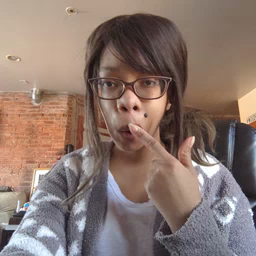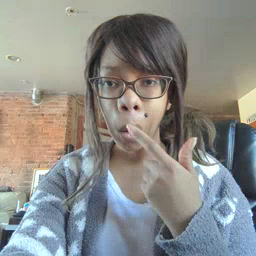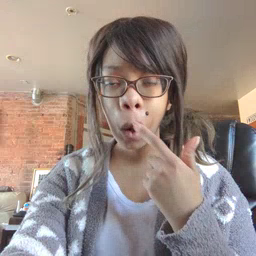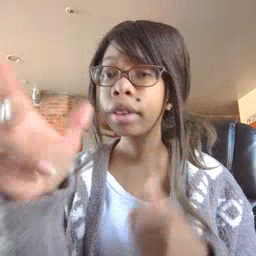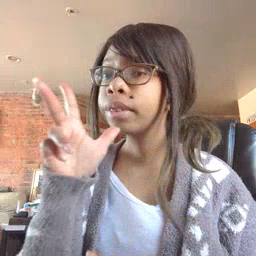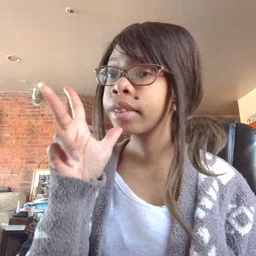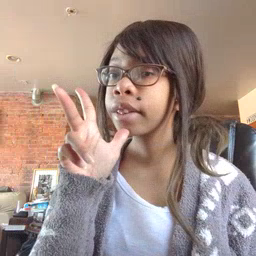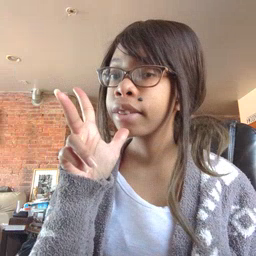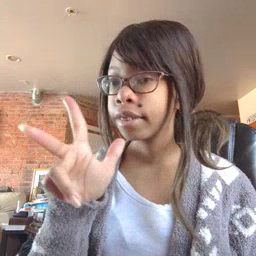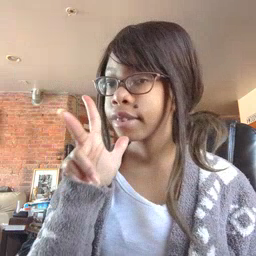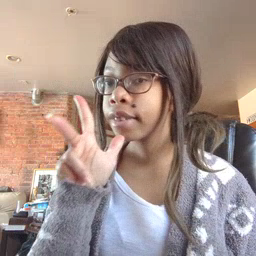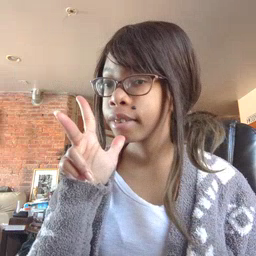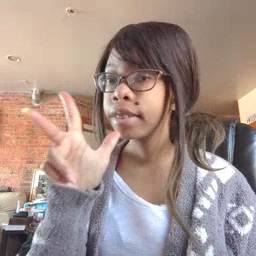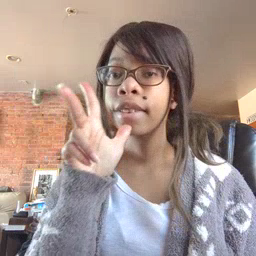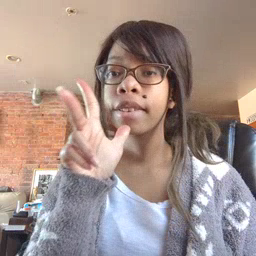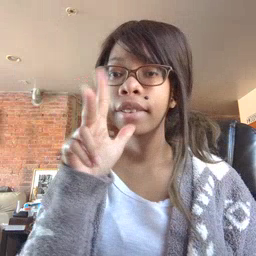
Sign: hen